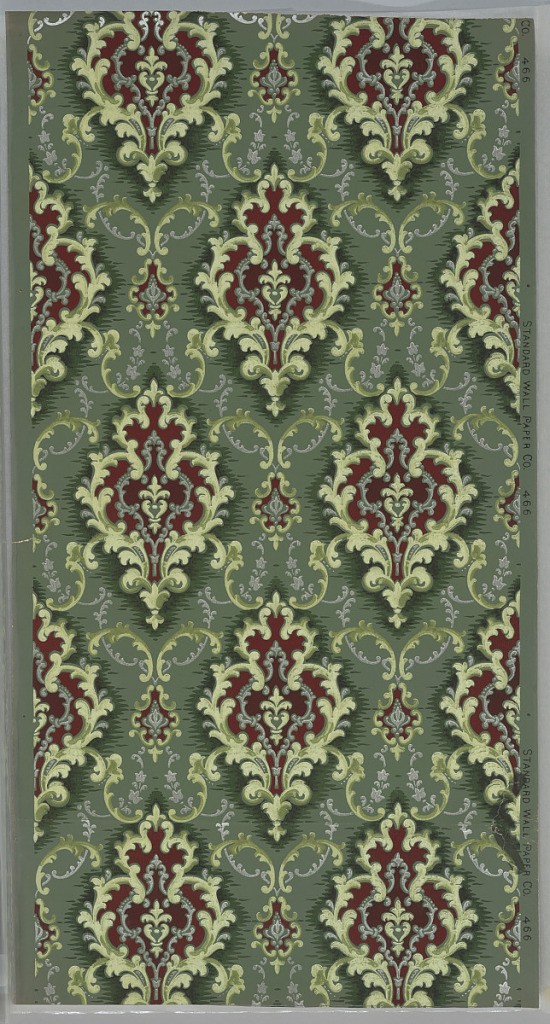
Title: Sidewall
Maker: Standard Wall-Paper Company, Standard Wall-Paper Company, Pittsburgh, Pennsylvania
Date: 1905–1915
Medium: Machine-printed paper
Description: On blue ground, treillage of white and green C-scrolls containing anthemion motifs in burgundy framed in white and green.